Field crop: maize
Growth stage: 2
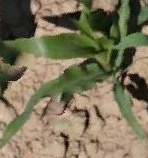
Species: maize